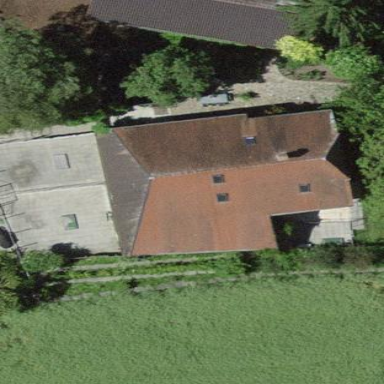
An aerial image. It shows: Farm building.